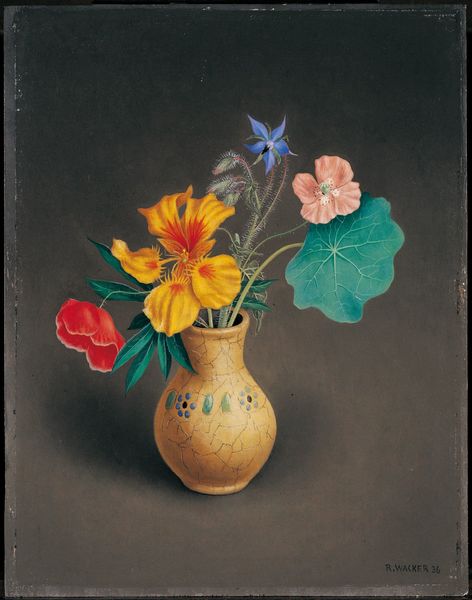
Titel: Blumensträusschen mit Borretsch
Künstler: Rudolf Wacker
Standort: Wien
Institution: Albertina, Wien
Schlagwörter: blau, blätter, dunkel, gemälde, schatten, gelb, grün, blume, blumen, bunt, grau, hintergrund, orange, schwarz, blüten, rot, muster, porträt, signatur, haare, blatt, craquelee, rosa, keramik, krug, stilleben, stillleben, ton, vase, schrift, risse, blumenstrauß, strauß, stiel, blumenstillleben, mohn, stengel, kresse, stängel, kaputt, knospe, steingut, gegenstand, zerbrochen, scherben, steinzeug, sprünge, gebrochen, stiefmütterchen, kapuzinerkresse, grün gelb, wacker, r, 2, 36, borretsch, brunnenkresse, r. wacker, r.wacker 36, 1936